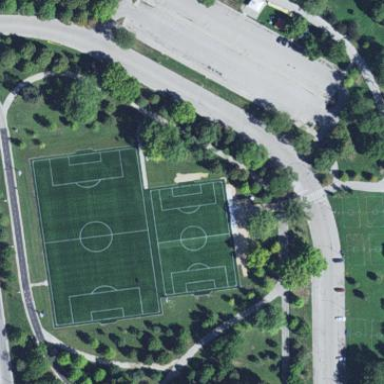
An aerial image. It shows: Soccer pitch designated for leisure and sports activities.